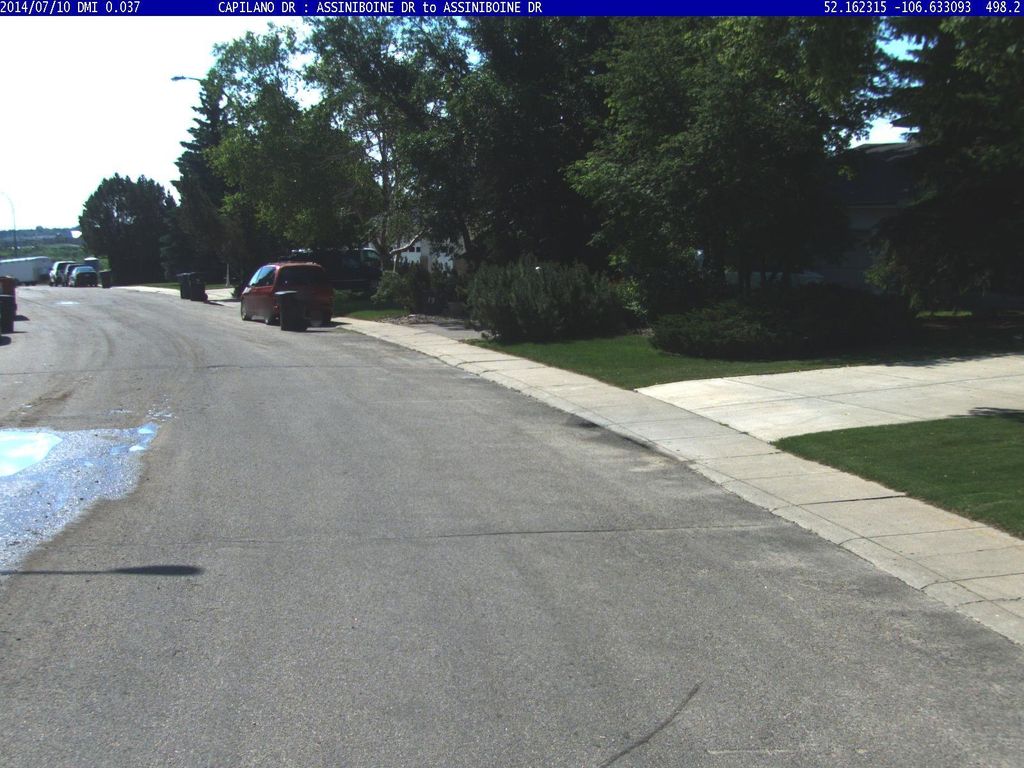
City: saskatoon